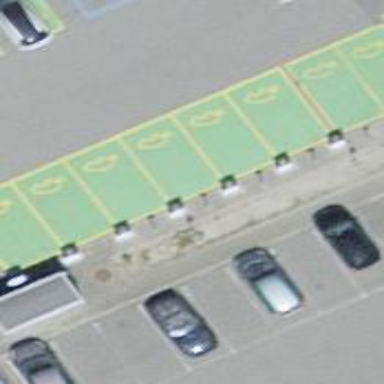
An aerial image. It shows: Charging station.